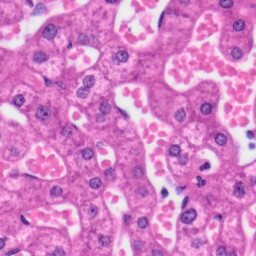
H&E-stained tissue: Liver